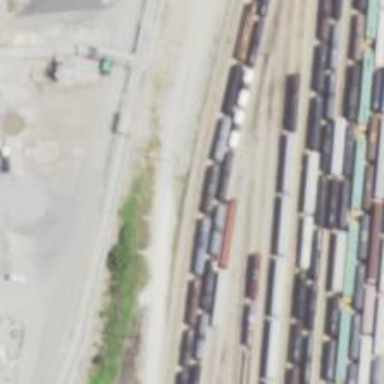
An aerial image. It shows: Railway yard.